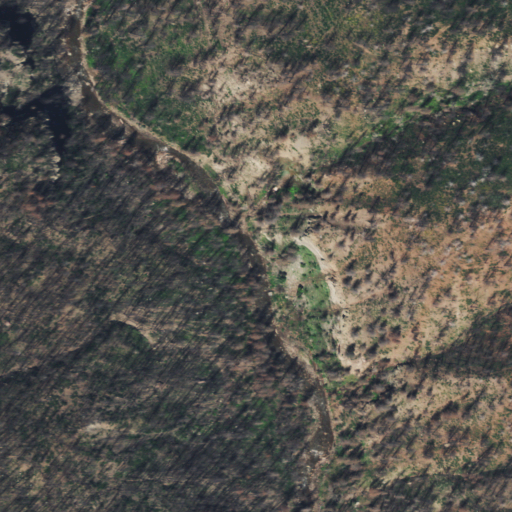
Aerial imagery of valley in Colorado named Long Hollow containing grassland and shrub